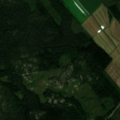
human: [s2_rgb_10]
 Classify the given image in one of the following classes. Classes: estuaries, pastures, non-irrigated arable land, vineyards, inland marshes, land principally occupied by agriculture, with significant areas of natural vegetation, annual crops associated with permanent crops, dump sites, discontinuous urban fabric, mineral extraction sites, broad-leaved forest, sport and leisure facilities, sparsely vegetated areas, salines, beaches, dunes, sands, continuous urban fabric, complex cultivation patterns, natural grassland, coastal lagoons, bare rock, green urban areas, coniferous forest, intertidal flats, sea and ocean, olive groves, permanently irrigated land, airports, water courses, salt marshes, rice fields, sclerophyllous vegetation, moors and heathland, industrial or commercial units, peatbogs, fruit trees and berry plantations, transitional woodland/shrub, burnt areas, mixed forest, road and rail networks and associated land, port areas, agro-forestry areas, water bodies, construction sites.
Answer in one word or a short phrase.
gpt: non-irrigated arable land, coniferous forest, mixed forest, transitional woodland/shrub